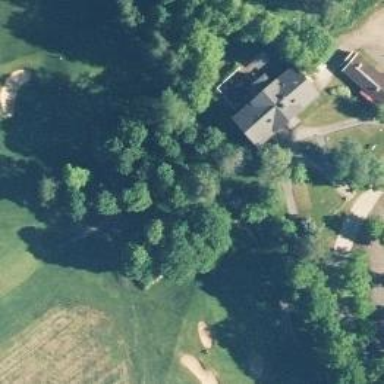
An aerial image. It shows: Service road used as golf cart path.